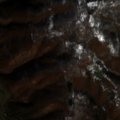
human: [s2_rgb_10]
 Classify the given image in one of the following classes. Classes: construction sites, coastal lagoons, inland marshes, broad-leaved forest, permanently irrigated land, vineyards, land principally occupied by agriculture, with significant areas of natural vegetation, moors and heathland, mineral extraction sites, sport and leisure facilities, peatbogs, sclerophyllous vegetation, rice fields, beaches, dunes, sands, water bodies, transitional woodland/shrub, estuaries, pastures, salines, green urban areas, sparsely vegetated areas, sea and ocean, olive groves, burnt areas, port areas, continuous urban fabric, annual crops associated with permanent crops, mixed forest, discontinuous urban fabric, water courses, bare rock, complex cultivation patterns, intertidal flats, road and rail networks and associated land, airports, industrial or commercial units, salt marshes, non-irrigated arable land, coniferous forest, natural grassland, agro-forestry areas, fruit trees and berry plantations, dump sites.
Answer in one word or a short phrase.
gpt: complex cultivation patterns, land principally occupied by agriculture, with significant areas of natural vegetation, broad-leaved forest, natural grassland, transitional woodland/shrub